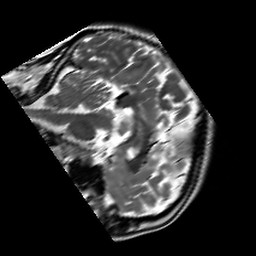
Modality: T2w
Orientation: sagittal
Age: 27
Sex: female
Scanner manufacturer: siemens
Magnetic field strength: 3 T
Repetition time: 7 s
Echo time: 0.09 s